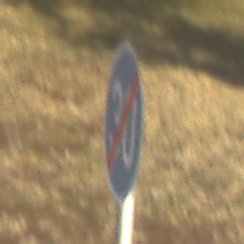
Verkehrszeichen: EndeMindestgeschwindigkeit
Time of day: SunriseSunset
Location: Outdoor (Nature)
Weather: Clear
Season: NotSpecified
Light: Natural